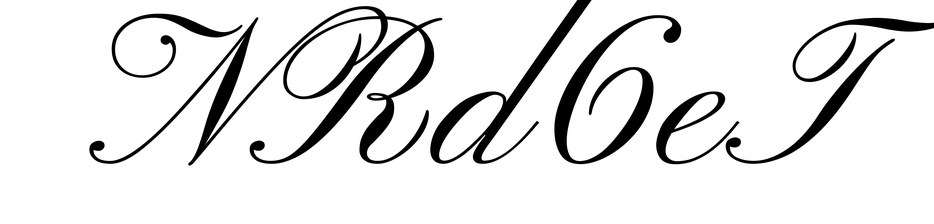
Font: PinyonScript-Regular